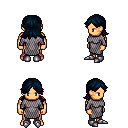
a pixel art fantasy rpg character, male body template, human, tanned skin, chain mail, teal pants, raven loose hair, metal boots, four views (front, back, left, right), 2x2 character sprite sheet, small pixel art, hard edges, no anti-aliasing